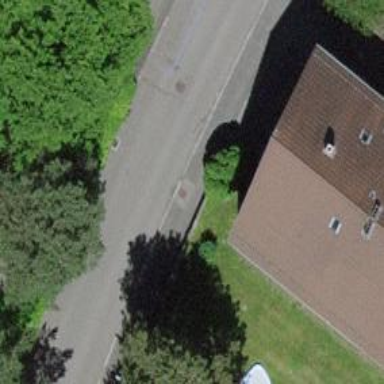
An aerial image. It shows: Residential road with asphalt surface and sidewalks on both sides.